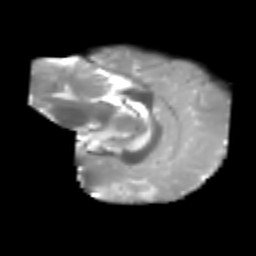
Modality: T2w
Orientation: sagittal
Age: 6
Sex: male
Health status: healthy